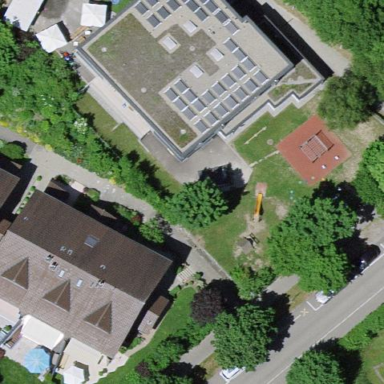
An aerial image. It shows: Kindergarten building.